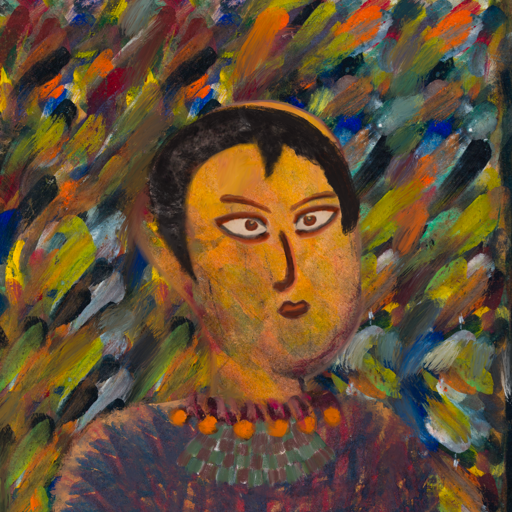
Background: An_Impression, Head And Neck Side: Gypsy_Mother, Face Side: Roy_Bahadur, Bust: In_The_Sun, Hair Side: Roy_Bahadur, Head Accessory: Blank, Second Necklace: After_Raid, Necklace: Doll, Baby: Blank